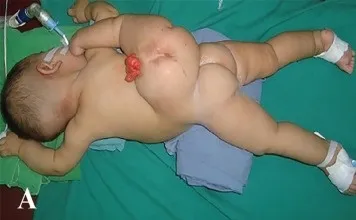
A: The infant was positioned prone on the operating room table for undertaking surgery.
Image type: radiology (ct)